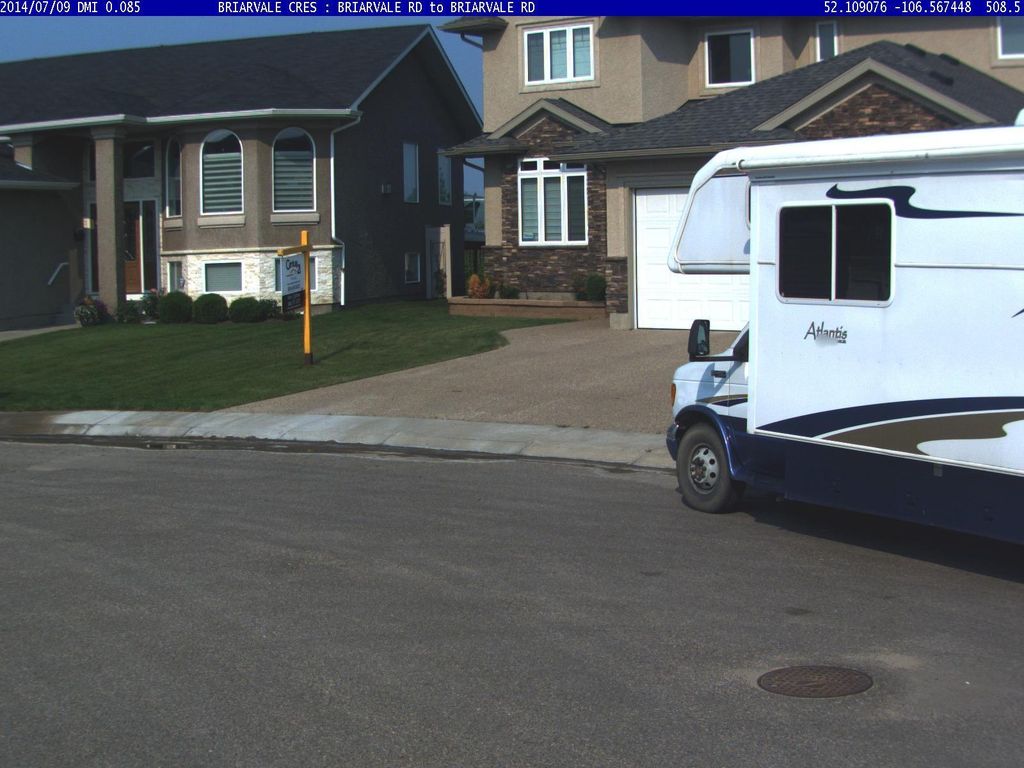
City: saskatoon